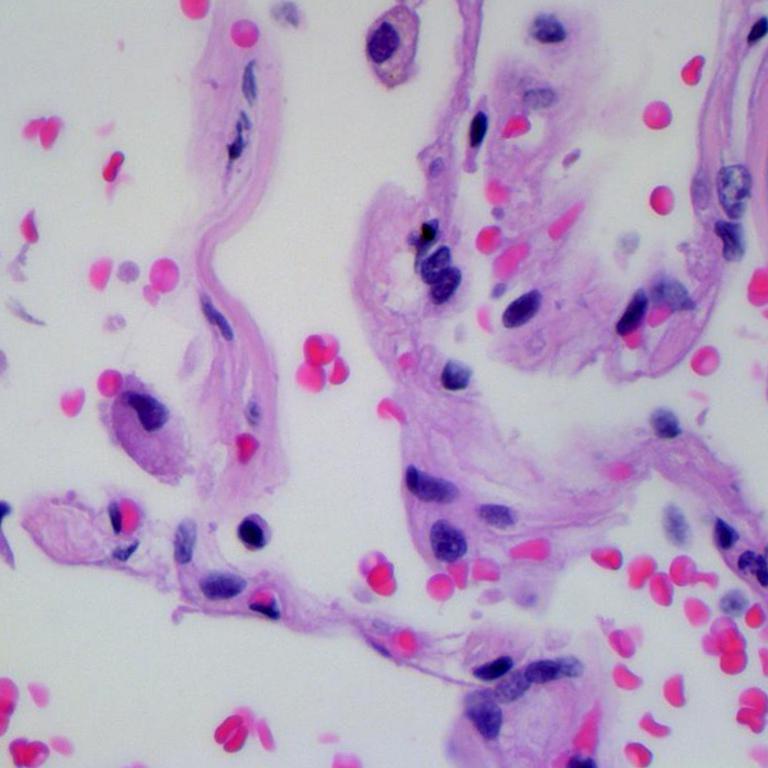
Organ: lung
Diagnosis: benign